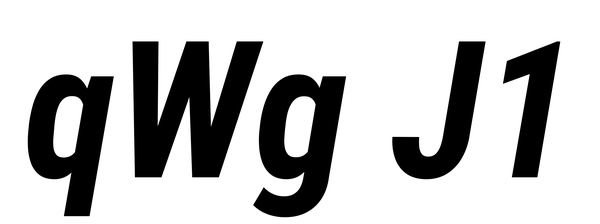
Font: Roboto-Italic_Condensed_Bold_Italic